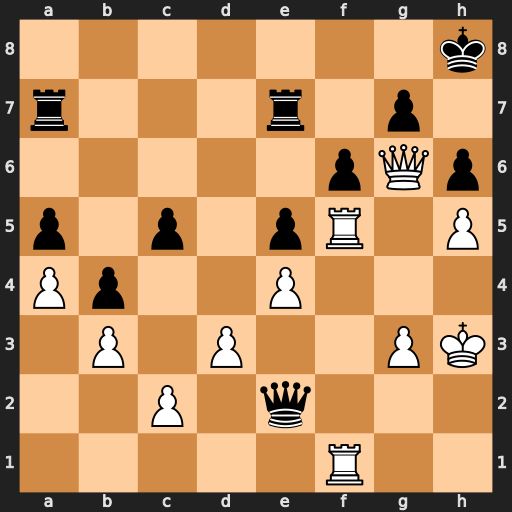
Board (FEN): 7k/r3r1p1/5pQp/p1p1pR1P/Pp2P3/1P1P2PK/2P1q3/5R2
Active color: w
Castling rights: -
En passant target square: -
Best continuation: Rxf6 gxf6 Rxf6 Rf7 Rxf7 Rxf7 Qxf7